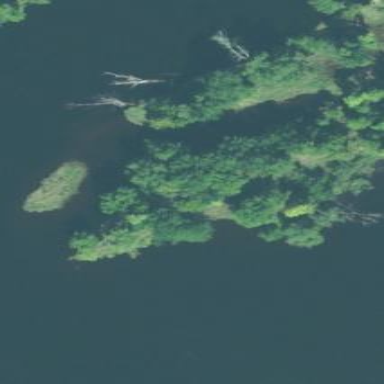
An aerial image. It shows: Island covered in forest.